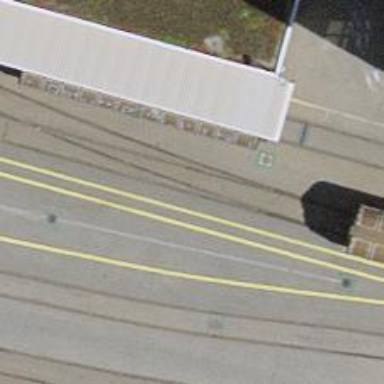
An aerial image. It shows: Railway switch.